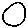
Label: circle